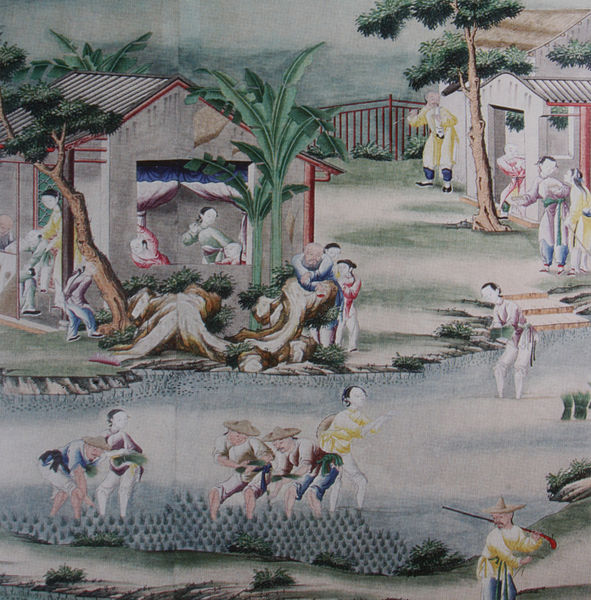
Titel: Figürliche Panoramatapete im Nachtstuhlkabinett der unteren Südwohnung
Standort: Calden
Institution: Schloss Wilhelmsthal
Schlagwörter: baum, blau, blätter, himmel, laub, meer, wasser, weiß, wolken, aquarell, baden, badende, bäume, fluss, frauen, gelb, grün, landschaft, menschen, see, teich, ufer, äste, braun, bunt, fenster, grau, hut, hüte, männer, schwarz, szene, zeichnung, dach, haus, rot, weg, zaun, expressionismus, fest, flächig, leute, teppich, inkarnat, kleidung, mensch, stehen, stein, tragen, vorhang, bach, baumstamm, feld, gräser, häuser, natur, stamm, zweige, gewässer, gitter, hütte, land, stoff, pflanzen, seide, arbeit, bauern, garten, beine, farbig, japan, wellen, ort, schule, stab, fischer, arbeiten, ernte, feldarbeit, berge, dorf, dächer, farbe, grafik, graphik, hütten, arbeiter, figuren, böschung, tapete, vorhänge, strohhüte, palme, japanisch, tor, anbau, orient, linear, waten, asien, grafisch, baun, illustration, asiatisch, koloriert, sumpf, orgie, chinesisch, china, stauden, siedlung, landwirtschaft, palmen, szenen, zelte, fischen, bume, gartentor, ernten, aufpasser, reis, fernost, aisatisch, asiaten, aufseher, säen, bananen, haud, pflanzer, gluss, reisfeld, pfanzen, fernöstlich, reisbeet, reisernte, pflänzchen, reispflanzen, bananenbaum